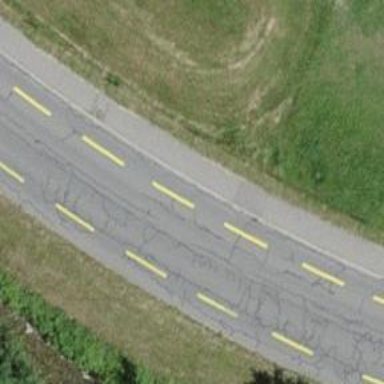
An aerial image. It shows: Unclassified road with asphalt surface. It has cycle lane on both sides.